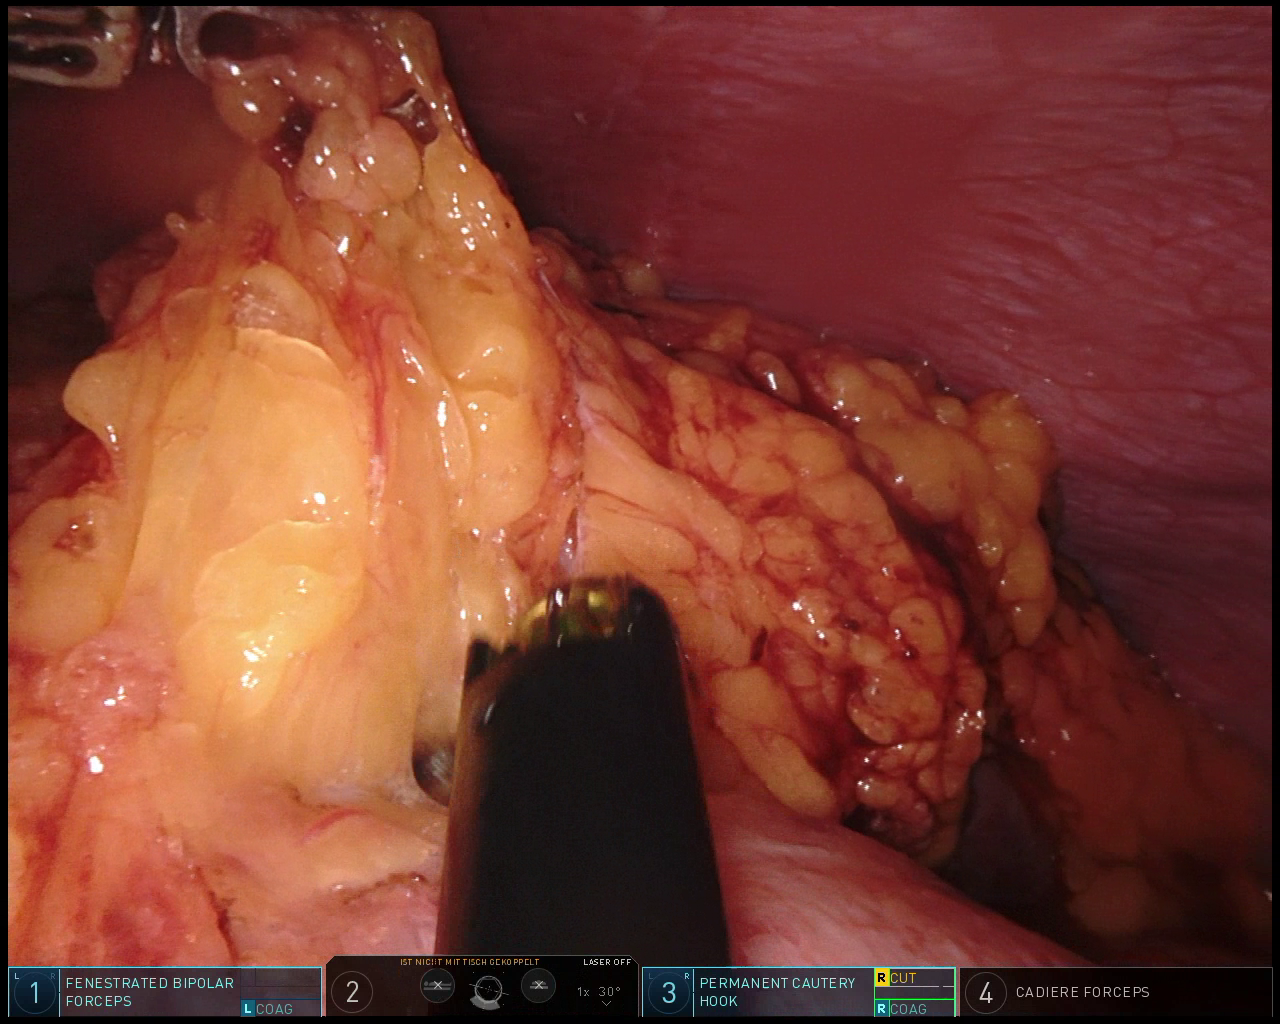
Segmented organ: spleen
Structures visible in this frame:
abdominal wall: yes
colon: yes
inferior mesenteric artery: no
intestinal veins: no
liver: no
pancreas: no
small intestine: no
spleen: yes
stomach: no
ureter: no
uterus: no
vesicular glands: no